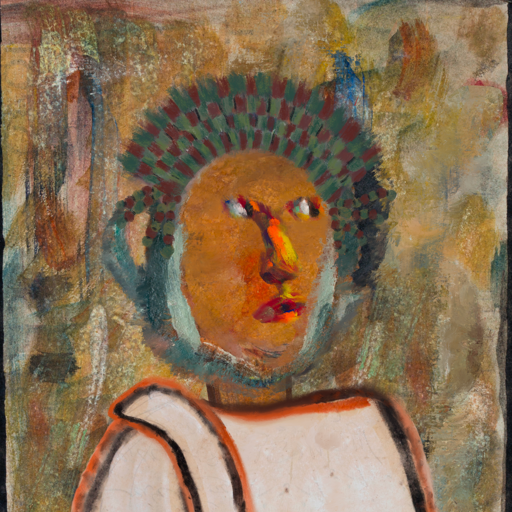
Background: Pipe, Head And Neck Side: Pipe, Face Side: An_Impression, Bust: Roy_Bahadur, Hair Side: Boggyland, Head Accessory: After_Raid_Crown, Second Necklace: Blank, Necklace: Blank, Baby: Blank